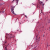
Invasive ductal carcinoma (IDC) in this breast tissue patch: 1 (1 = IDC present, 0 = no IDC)